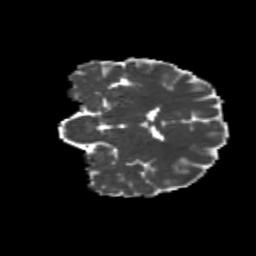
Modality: MD
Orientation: coronal
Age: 23
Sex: male
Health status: healthy
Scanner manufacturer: siemens
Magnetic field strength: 3 T
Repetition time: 8.6 s
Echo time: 0.095 s